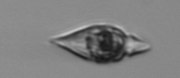
Label: Amphidinium